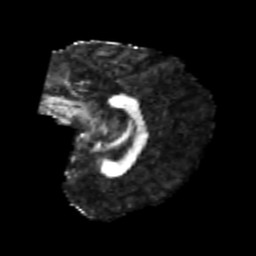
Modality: FA
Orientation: sagittal
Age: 25
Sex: female
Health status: healthy
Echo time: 0.074 s